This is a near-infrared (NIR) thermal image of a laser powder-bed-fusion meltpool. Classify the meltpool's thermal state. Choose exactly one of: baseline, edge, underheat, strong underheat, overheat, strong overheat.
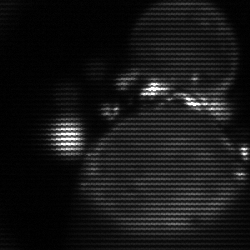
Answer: edge